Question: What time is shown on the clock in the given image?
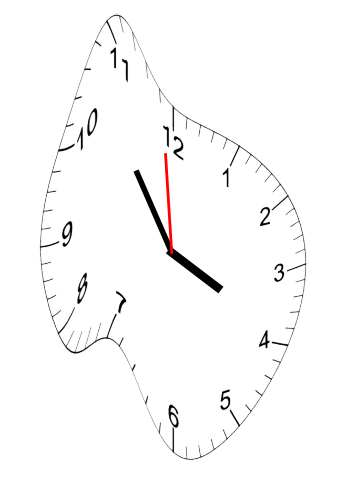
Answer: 03:53:59